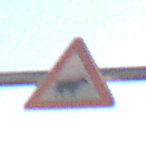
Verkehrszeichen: ViehtriebLinks
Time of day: SunriseSunset
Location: Outdoor (Nature)
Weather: Clear
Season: NotSpecified
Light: Natural